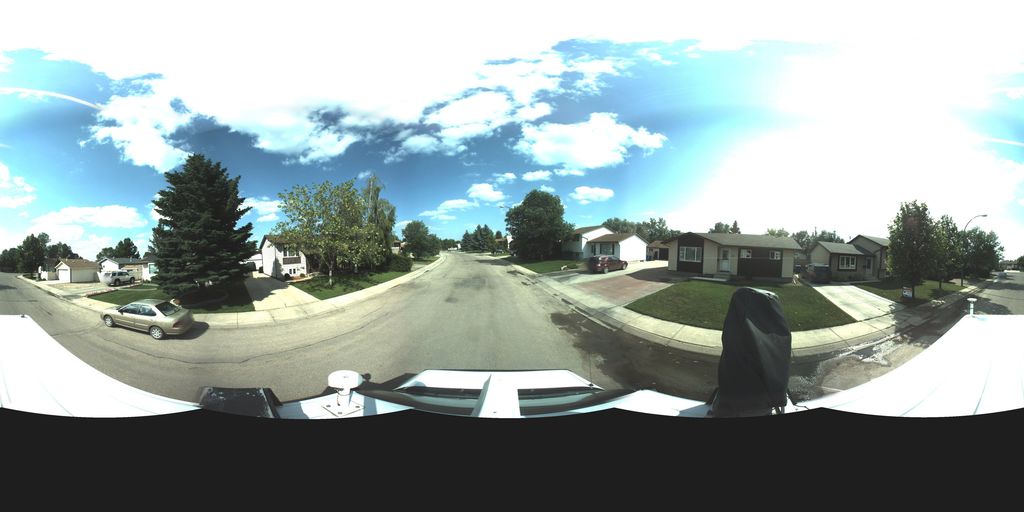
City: saskatoon